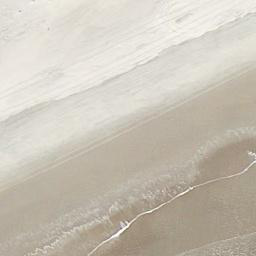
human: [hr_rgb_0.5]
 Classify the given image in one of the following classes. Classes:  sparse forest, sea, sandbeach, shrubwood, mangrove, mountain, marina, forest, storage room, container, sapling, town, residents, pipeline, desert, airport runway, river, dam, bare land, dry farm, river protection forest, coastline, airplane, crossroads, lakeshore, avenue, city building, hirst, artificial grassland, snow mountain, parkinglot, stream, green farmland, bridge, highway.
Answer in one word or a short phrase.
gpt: sandbeach